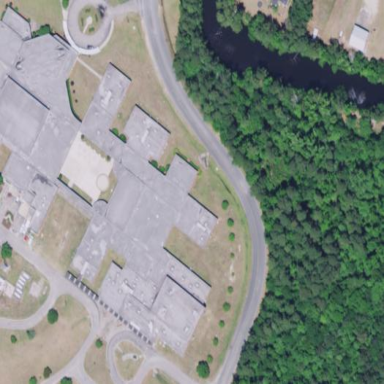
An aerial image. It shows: School building.